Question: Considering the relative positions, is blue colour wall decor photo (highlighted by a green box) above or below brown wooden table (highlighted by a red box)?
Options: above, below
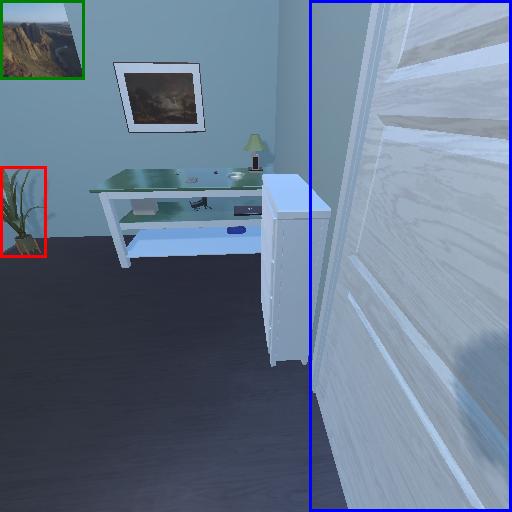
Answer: above